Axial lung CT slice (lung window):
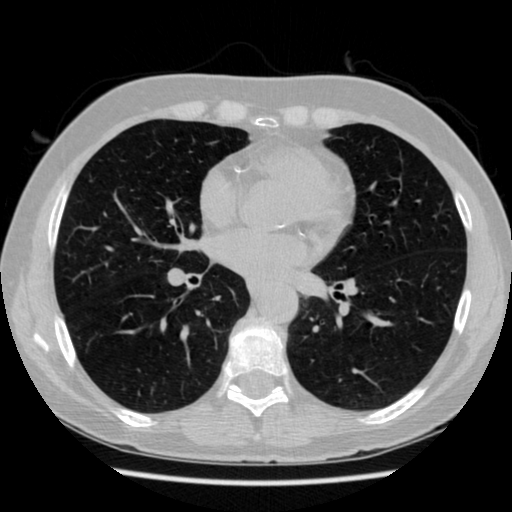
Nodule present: no